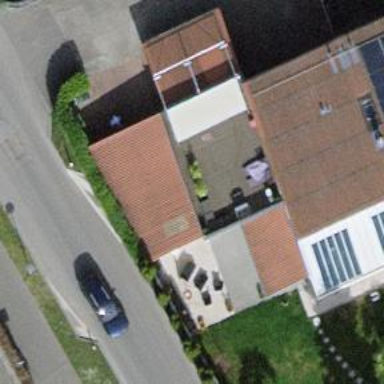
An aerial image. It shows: View of roof of building.